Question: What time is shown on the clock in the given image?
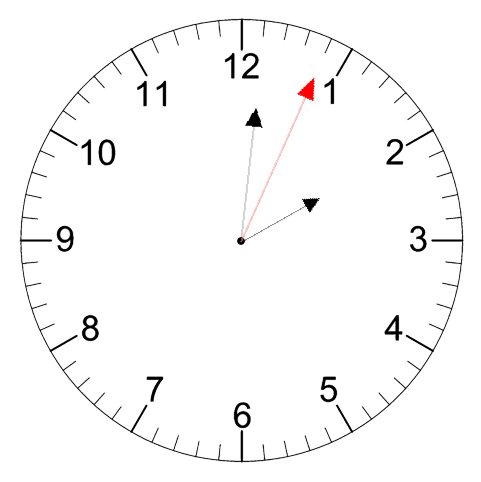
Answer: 02:01:04